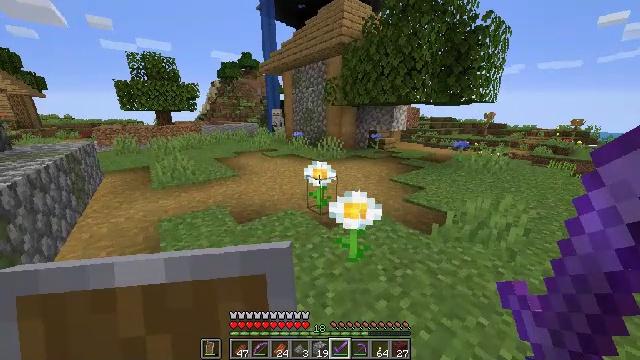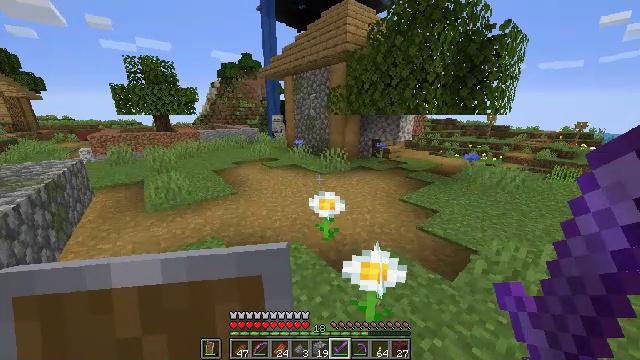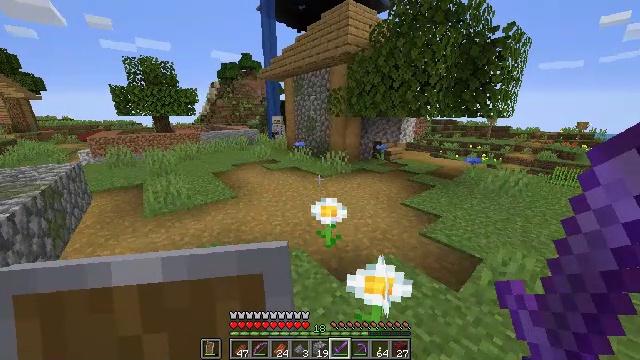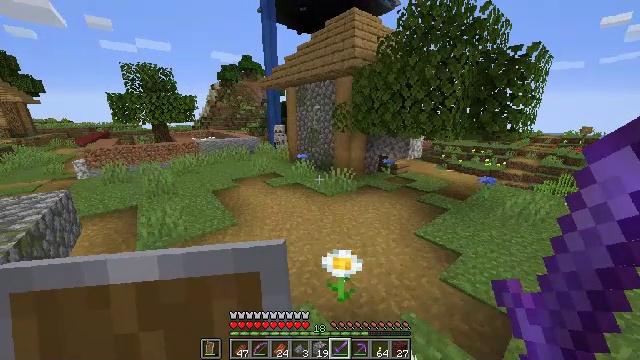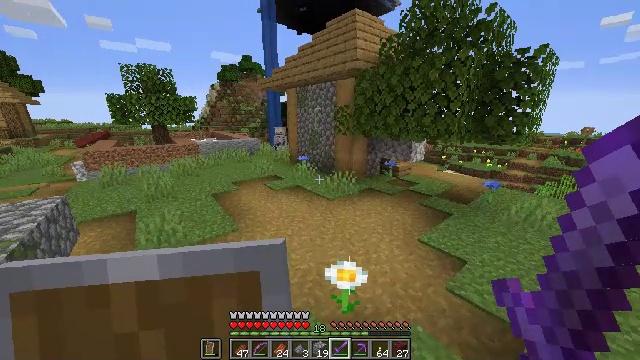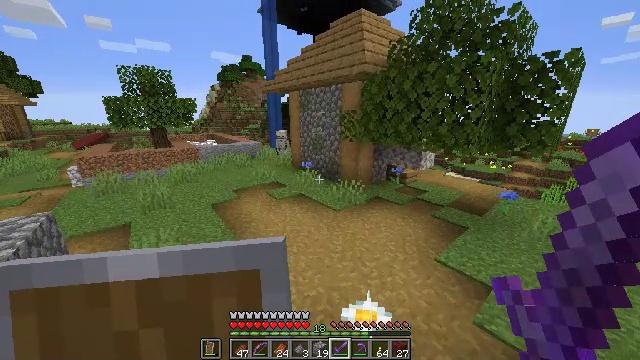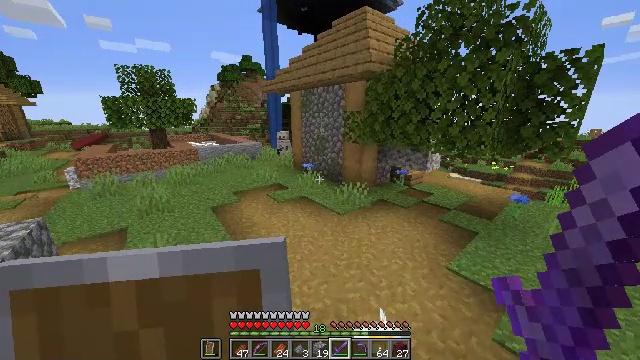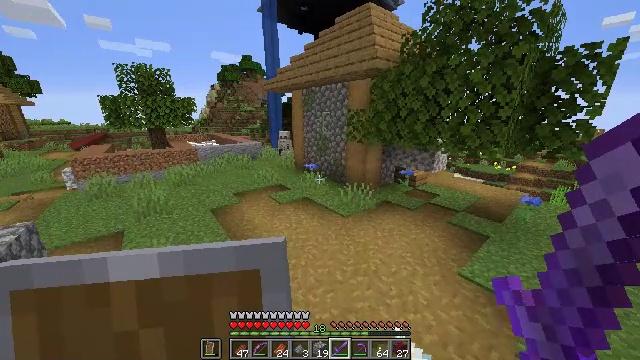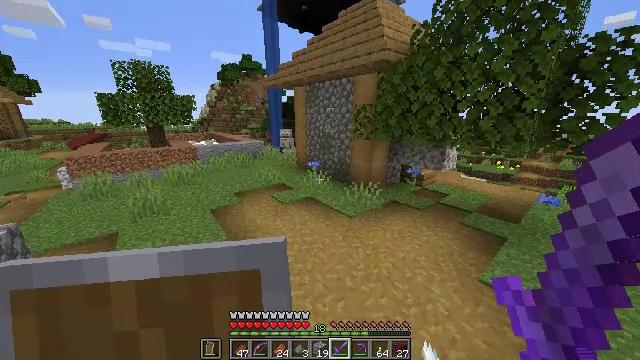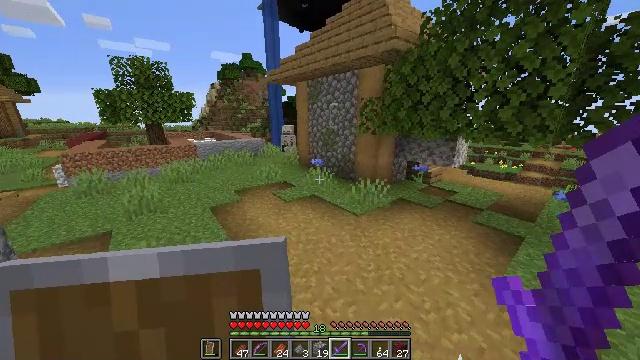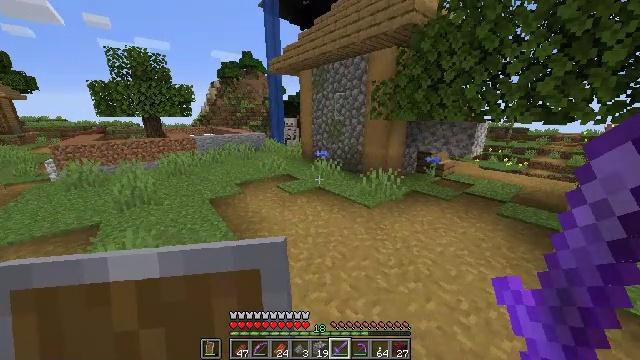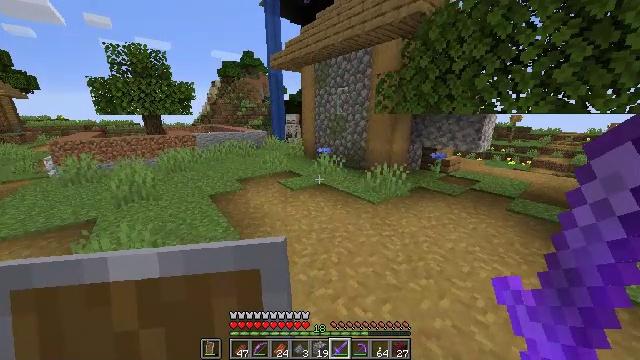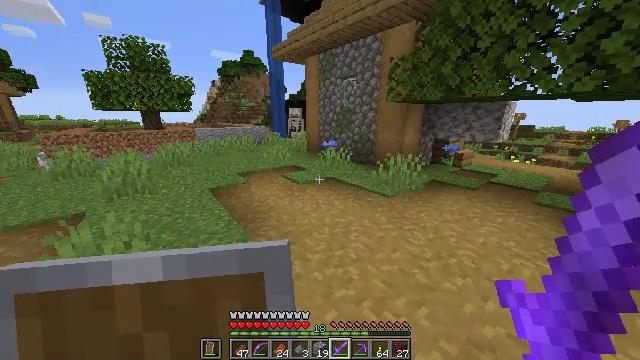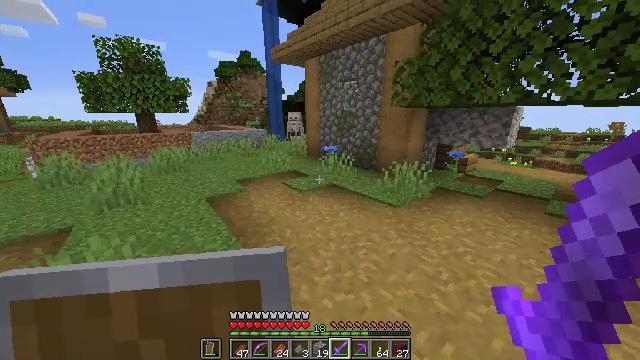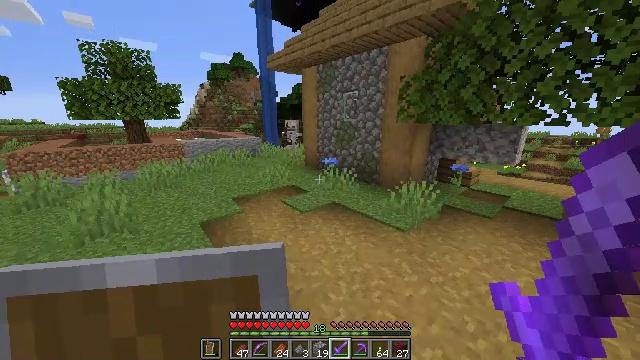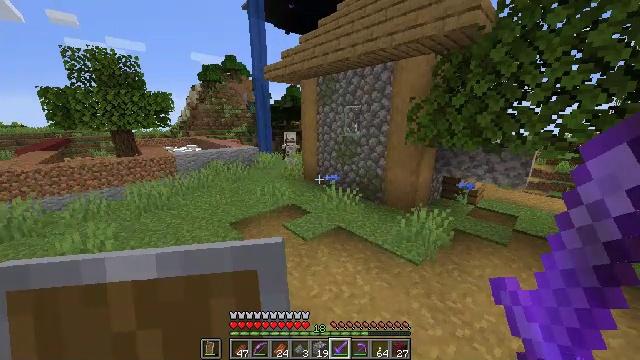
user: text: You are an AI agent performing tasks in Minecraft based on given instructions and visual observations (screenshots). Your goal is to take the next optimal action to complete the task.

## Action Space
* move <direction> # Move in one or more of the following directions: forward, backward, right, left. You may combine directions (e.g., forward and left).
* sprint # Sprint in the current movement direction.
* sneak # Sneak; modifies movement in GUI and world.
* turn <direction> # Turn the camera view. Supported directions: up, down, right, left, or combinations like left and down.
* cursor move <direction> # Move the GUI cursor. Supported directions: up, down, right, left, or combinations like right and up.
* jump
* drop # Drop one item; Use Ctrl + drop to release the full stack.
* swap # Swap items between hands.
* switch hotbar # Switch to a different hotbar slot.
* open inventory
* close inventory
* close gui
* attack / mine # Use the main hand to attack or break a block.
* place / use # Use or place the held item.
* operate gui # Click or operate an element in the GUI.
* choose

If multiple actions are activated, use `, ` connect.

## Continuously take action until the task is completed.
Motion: motion action
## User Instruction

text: Break the grass block.
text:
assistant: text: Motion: move forward and move left, jump
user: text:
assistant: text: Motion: move forward and move left, jump
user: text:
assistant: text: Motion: move forward and move left, jump
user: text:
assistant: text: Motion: move forward and move left, jump
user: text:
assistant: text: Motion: move forward and move left, jump
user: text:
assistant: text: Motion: move forward and move left, jump
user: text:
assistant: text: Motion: move forward and move left, jump
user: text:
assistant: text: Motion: move forward and move left, jump
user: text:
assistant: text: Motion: move forward and move left, jump
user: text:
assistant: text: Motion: move forward and move left, jump
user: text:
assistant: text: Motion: move forward and move left, jump
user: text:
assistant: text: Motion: move forward and move left, jump
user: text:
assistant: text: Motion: move forward and move left, jump
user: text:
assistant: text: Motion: move forward and move left, turn right, jump
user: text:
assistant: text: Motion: move forward and move left, turn right, jump
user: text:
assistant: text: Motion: move forward and move left, turn right, jump
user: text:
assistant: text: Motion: move forward and move left, jump
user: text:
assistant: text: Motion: move forward and move left, jump
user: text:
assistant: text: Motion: move forward and move left, jump
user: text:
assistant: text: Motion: move forward and move left, turn right, jump
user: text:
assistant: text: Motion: move forward and move left, turn right, jump
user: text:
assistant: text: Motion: move forward and move left, turn right, jump
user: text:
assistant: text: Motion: move forward and move left, turn right, jump
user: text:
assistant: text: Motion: move forward and move left, turn right, jump
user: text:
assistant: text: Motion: move forward and move left, turn right, jump
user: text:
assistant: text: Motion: move forward and move left, turn right, jump
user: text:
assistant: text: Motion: move forward and move left, turn right, jump
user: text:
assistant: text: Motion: move forward and move left, turn right, jump
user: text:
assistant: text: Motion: move forward and move left, turn right, jump
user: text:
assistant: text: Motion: move forward and move left, turn right, jump